Aerial crown-view tile of a tropical tree (Barro Colorado Island, Panama), acquired 20240611:
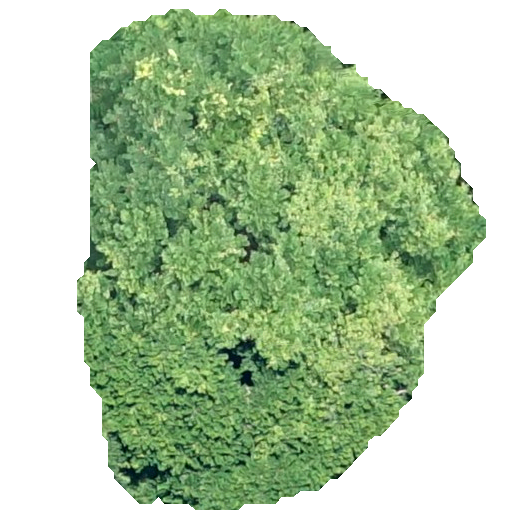
Species: Jacaranda copaia
GBIF accepted scientific name: Jacaranda copaia
Crown area: 238.045 m²